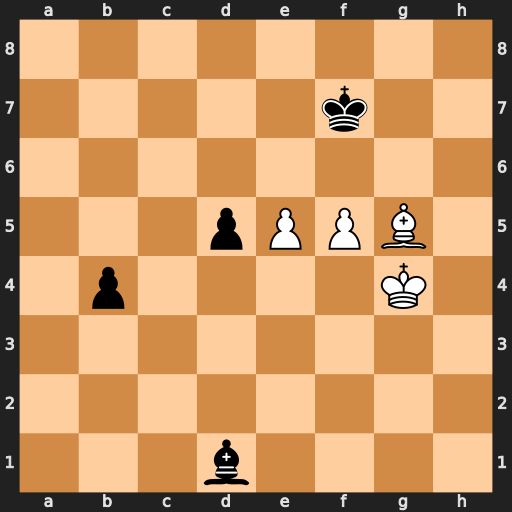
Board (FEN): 8/5k2/8/3pPPB1/1p4K1/8/8/3b4
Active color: w
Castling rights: -
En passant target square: -
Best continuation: Kh4 Ba4 e6+